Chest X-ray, PA view. Patient: 55 years old, sex M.
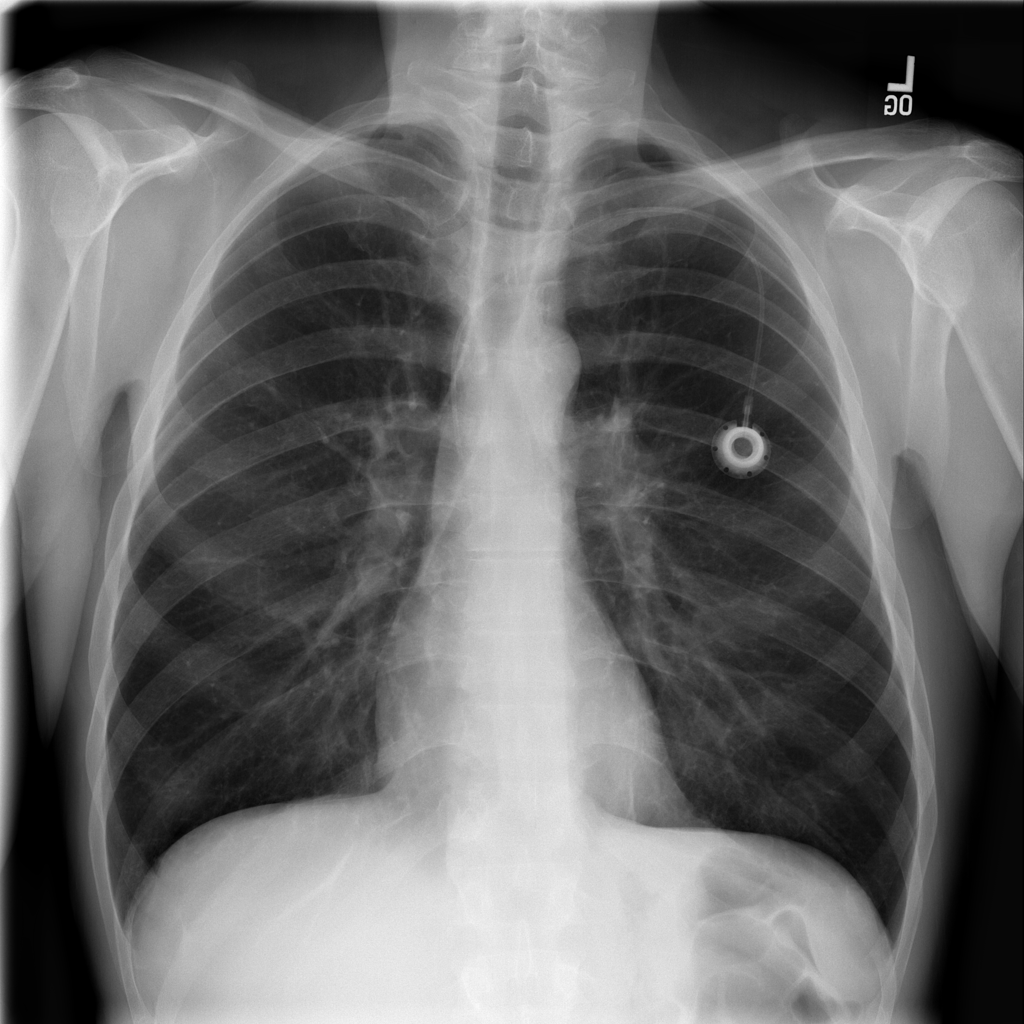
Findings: No Finding